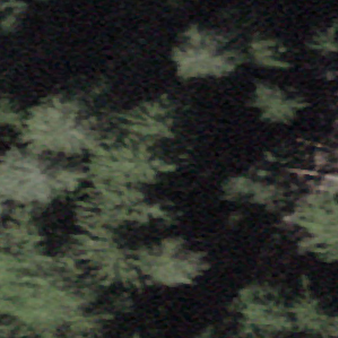
Label: other